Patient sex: M
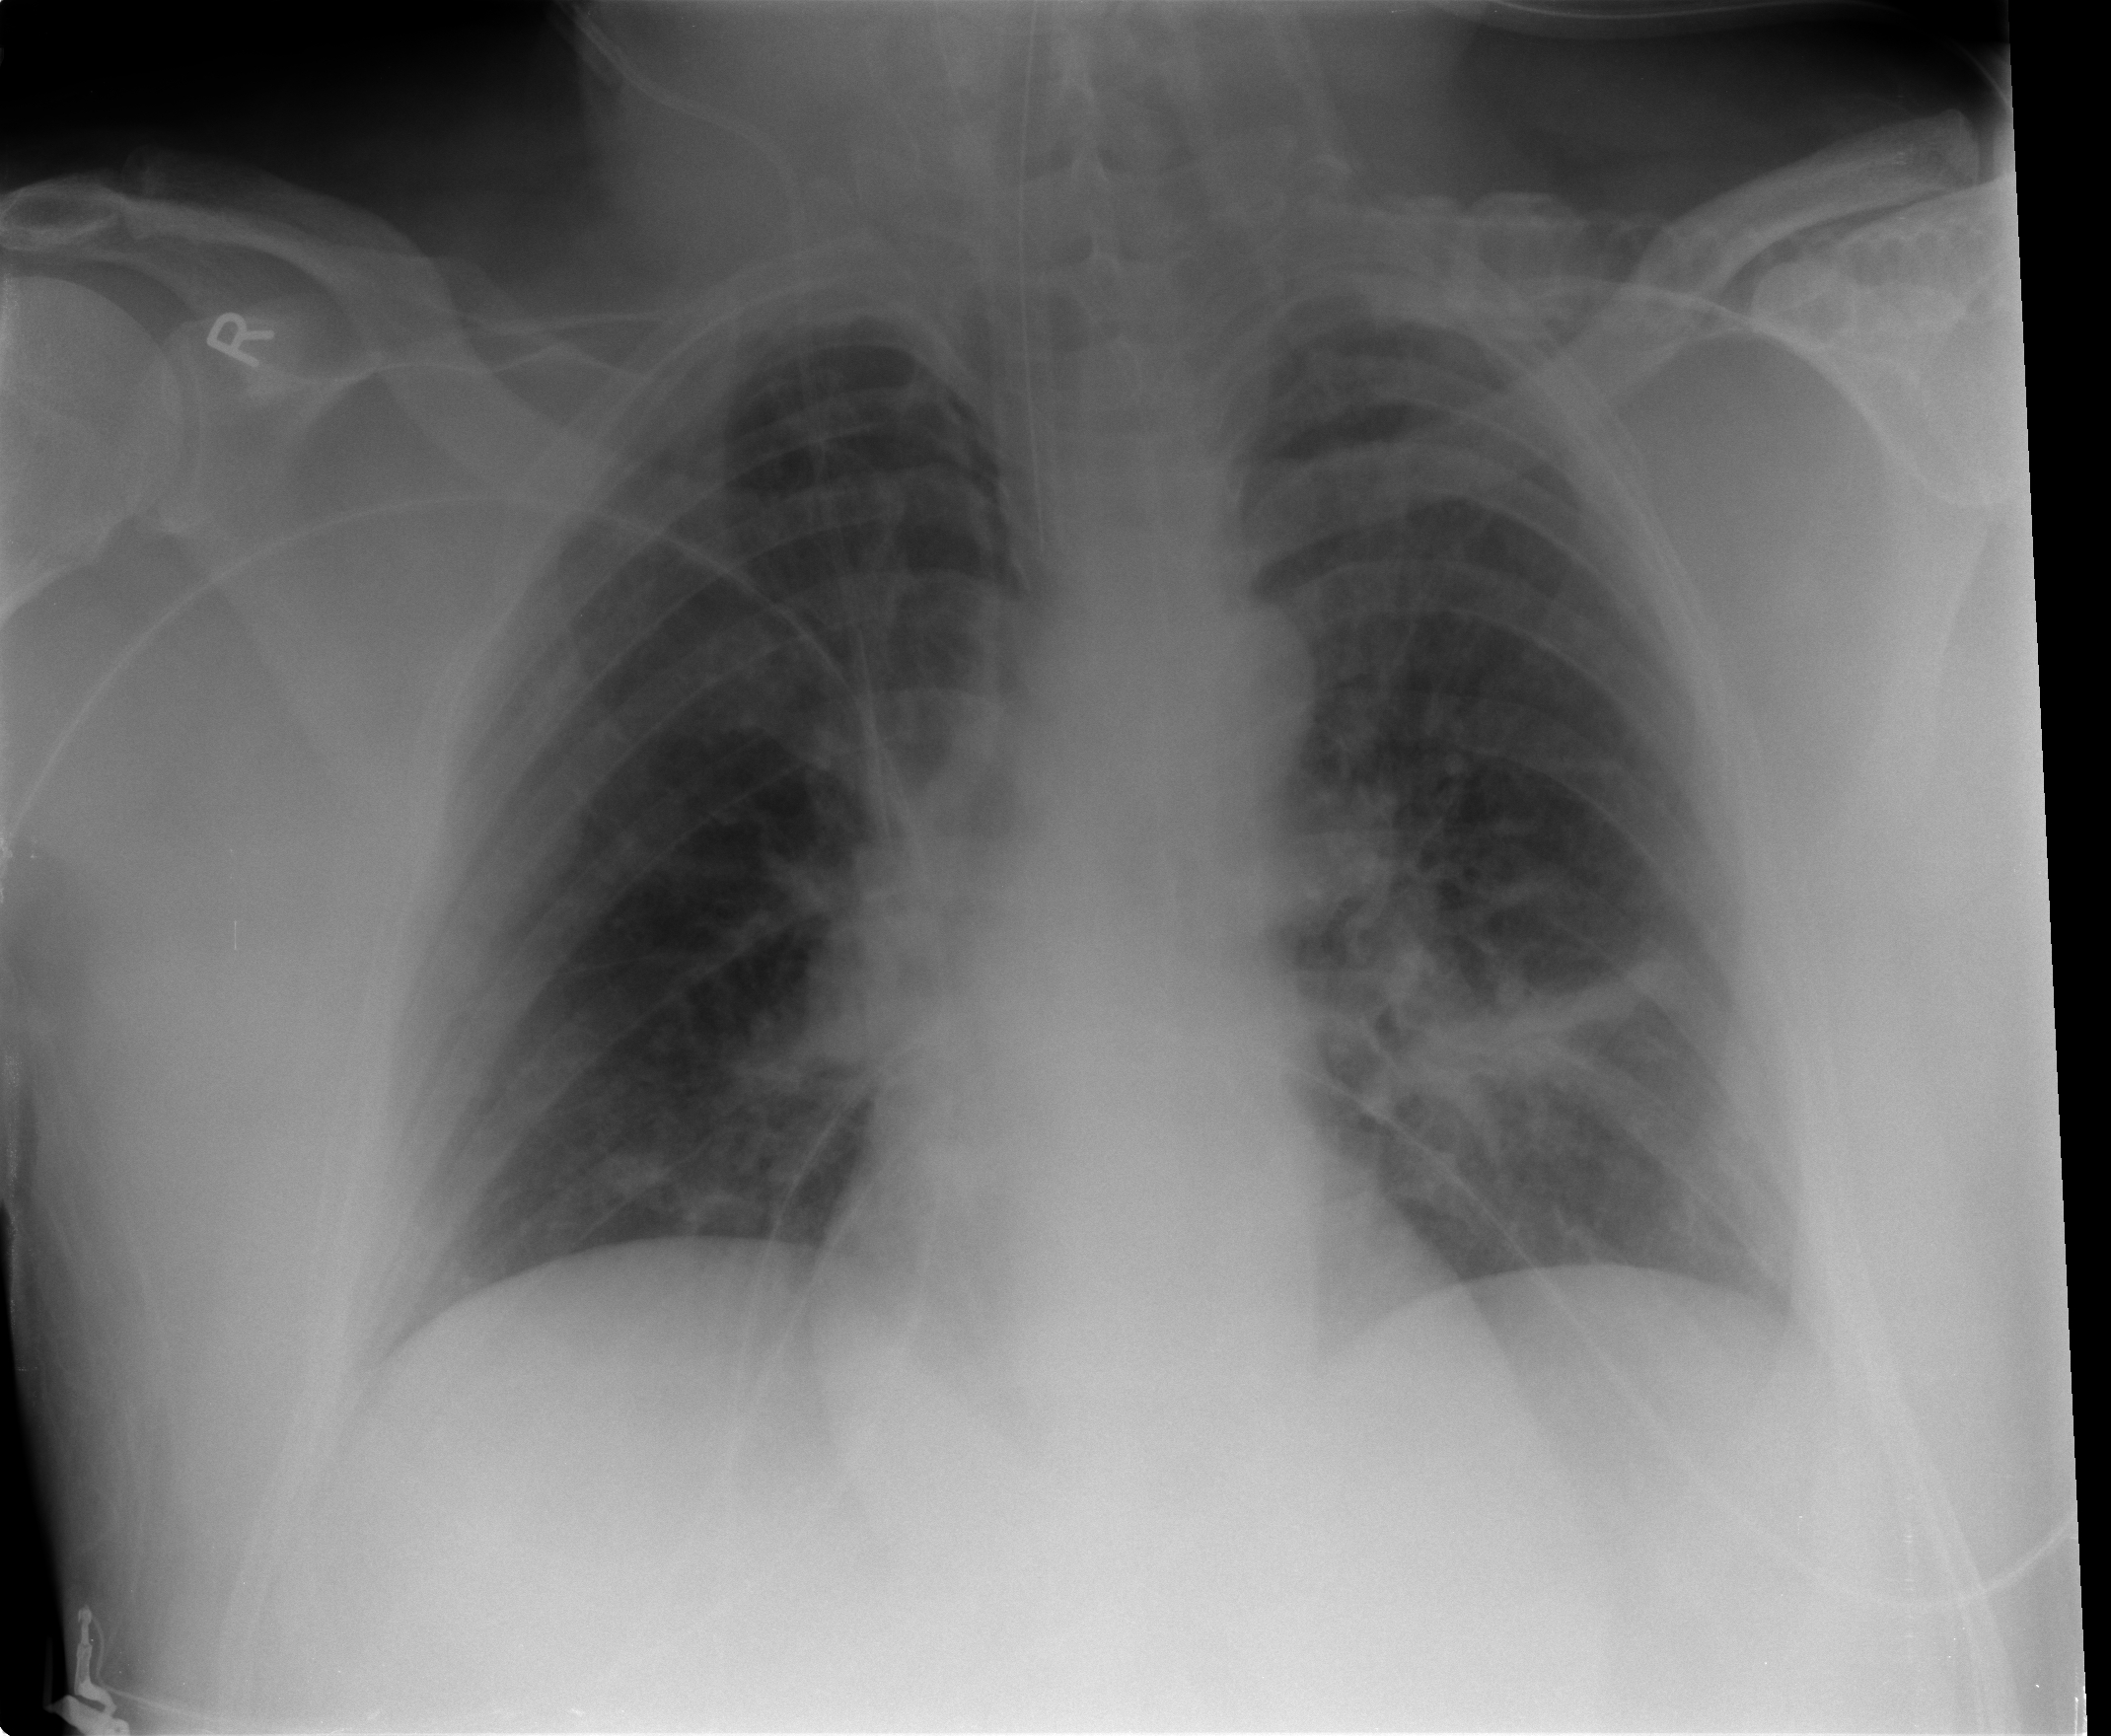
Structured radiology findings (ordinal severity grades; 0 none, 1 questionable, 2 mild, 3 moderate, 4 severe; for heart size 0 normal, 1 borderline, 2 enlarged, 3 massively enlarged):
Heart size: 0
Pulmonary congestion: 1
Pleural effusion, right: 0
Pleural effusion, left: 0
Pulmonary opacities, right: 0
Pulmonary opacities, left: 0
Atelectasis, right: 0
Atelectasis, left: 2